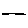
Label: line